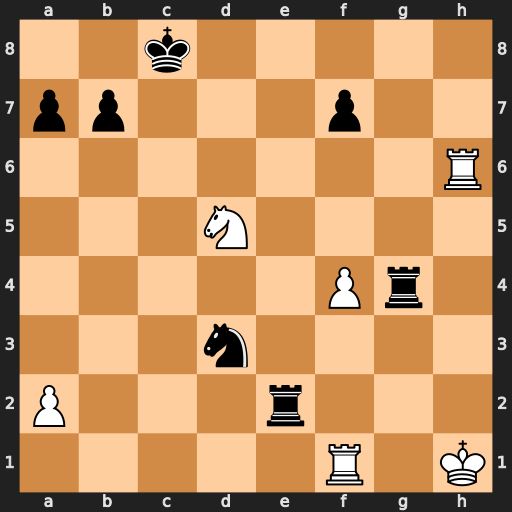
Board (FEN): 2k5/pp3p2/7R/3N4/5Pr1/3n4/P3r3/5R1K
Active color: w
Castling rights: -
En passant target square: -
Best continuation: Rh8+ Kd7 Nf6+